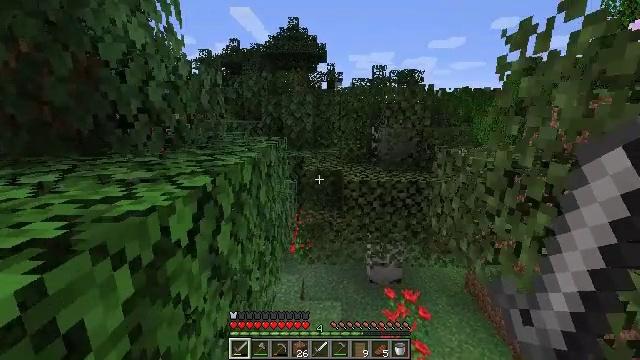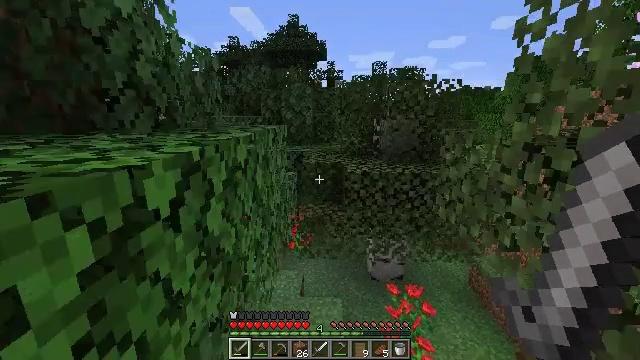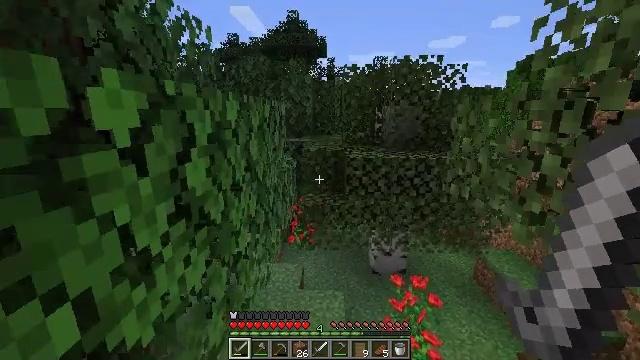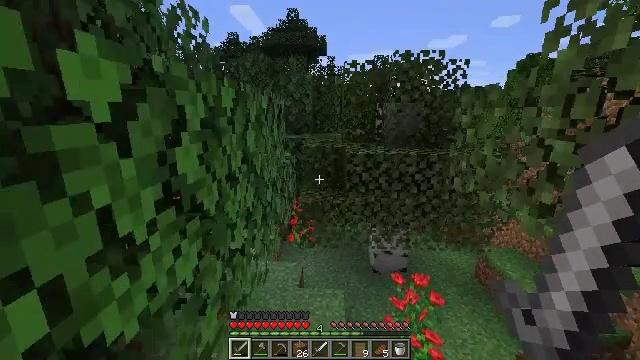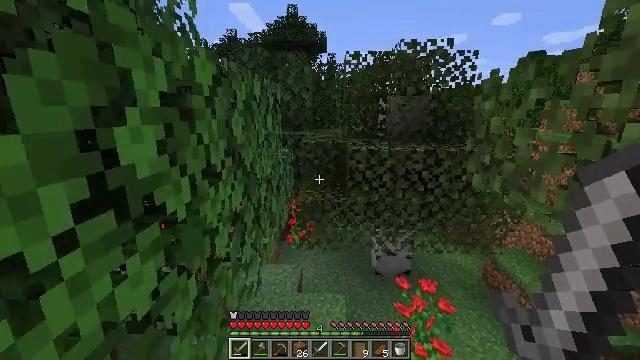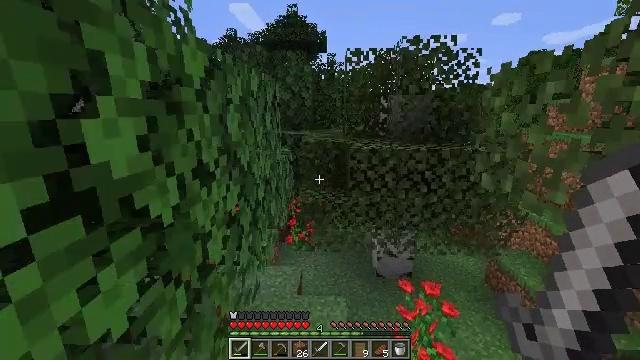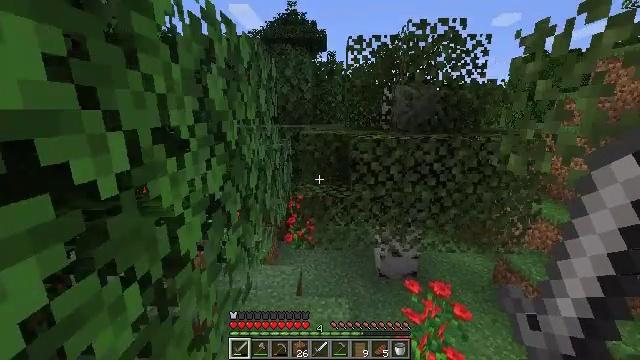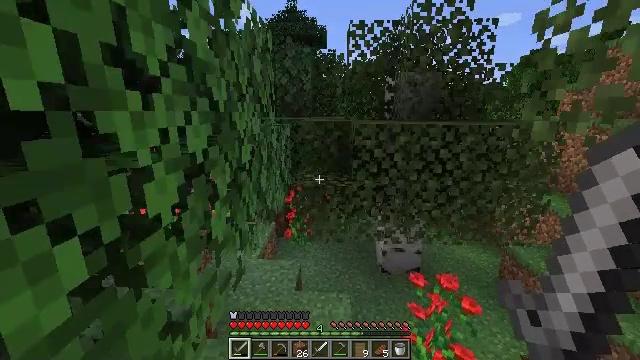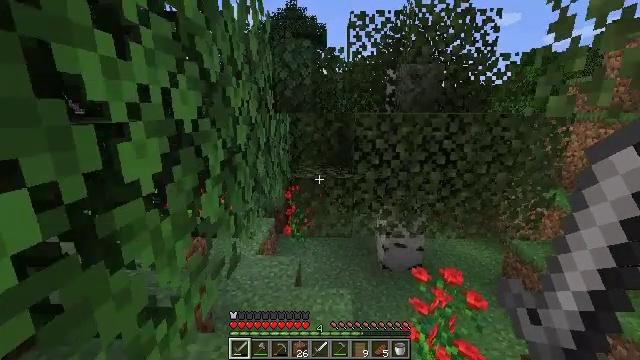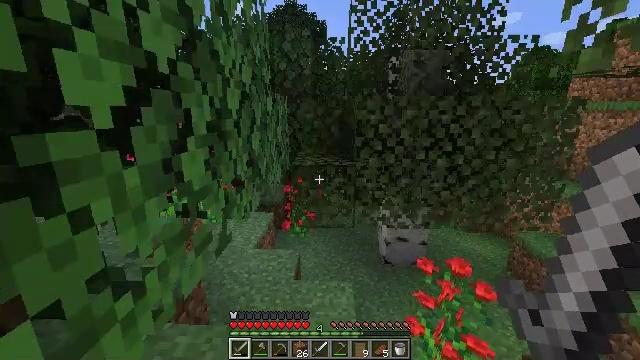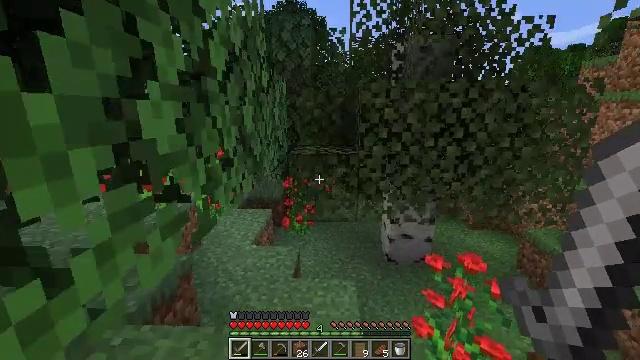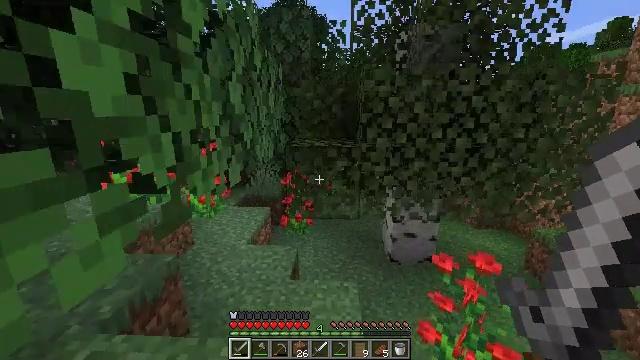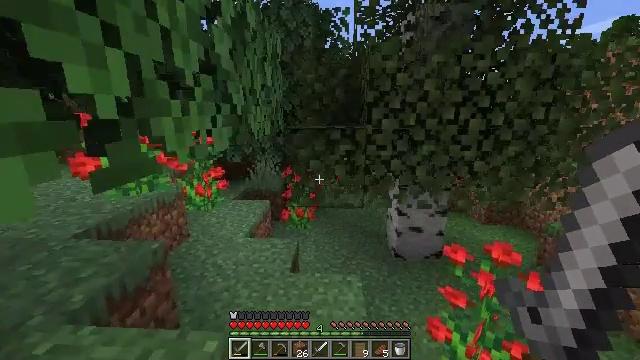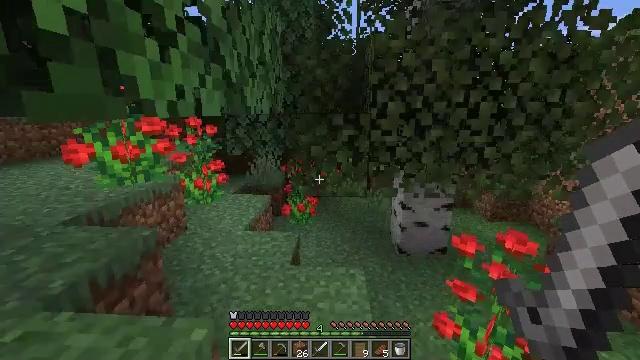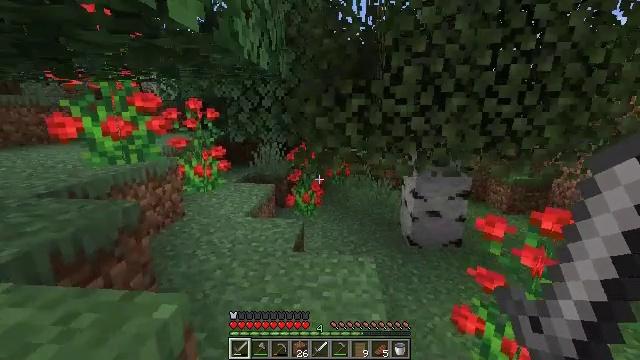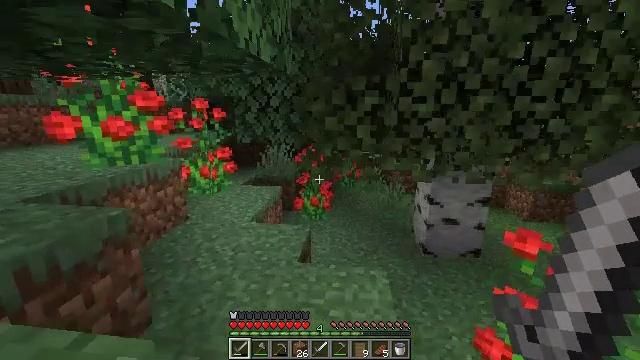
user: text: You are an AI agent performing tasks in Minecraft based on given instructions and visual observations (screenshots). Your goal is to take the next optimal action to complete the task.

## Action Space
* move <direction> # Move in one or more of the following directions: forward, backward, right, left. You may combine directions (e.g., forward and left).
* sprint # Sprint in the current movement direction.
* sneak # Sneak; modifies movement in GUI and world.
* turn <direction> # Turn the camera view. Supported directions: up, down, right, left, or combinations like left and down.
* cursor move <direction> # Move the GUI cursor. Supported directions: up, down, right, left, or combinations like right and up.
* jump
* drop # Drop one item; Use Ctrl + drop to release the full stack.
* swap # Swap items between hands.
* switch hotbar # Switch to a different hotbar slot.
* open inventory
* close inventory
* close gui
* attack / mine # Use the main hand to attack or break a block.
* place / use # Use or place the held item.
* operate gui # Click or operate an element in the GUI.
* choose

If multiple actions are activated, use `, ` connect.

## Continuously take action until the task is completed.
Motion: motion action
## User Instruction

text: Harvest the rose bush for its flowers.
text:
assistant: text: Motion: move forward
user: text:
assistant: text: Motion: move forward
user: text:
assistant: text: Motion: move forward
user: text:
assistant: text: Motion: move forward
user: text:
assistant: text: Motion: move forward
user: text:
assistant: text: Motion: move forward
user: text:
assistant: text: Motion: move forward
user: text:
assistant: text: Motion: move forward
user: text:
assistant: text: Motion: move forward
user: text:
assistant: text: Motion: move forward
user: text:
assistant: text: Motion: move forward
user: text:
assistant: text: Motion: move forward
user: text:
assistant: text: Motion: move forward
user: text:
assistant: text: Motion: move forward, turn left
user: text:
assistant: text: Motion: move forward, turn left
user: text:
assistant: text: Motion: move forward, turn left
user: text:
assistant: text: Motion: move forward, turn left and up
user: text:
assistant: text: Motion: move forward, turn left and up
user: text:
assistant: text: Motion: move forward, turn left and up
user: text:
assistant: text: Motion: move forward, turn left and up
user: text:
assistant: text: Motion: move forward, turn left
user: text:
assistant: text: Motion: move forward, turn left
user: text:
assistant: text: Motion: move forward
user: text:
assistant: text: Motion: move forward
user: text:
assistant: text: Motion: move forward
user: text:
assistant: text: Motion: move forward
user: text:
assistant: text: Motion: move forward, turn left
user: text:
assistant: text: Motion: move forward, turn left
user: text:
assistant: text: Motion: move forward, turn left
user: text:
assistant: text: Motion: move forward